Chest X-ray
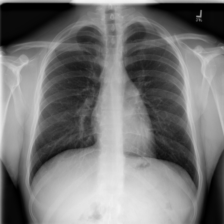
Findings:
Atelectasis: negative
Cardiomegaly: negative
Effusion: negative
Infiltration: negative
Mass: negative
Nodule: negative
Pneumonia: negative
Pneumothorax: negative
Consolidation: negative
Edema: negative
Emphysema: negative
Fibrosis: negative
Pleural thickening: negative
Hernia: negative